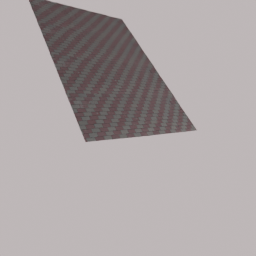
Label: architecture